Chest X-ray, PA view. Patient: 52 years old, sex M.
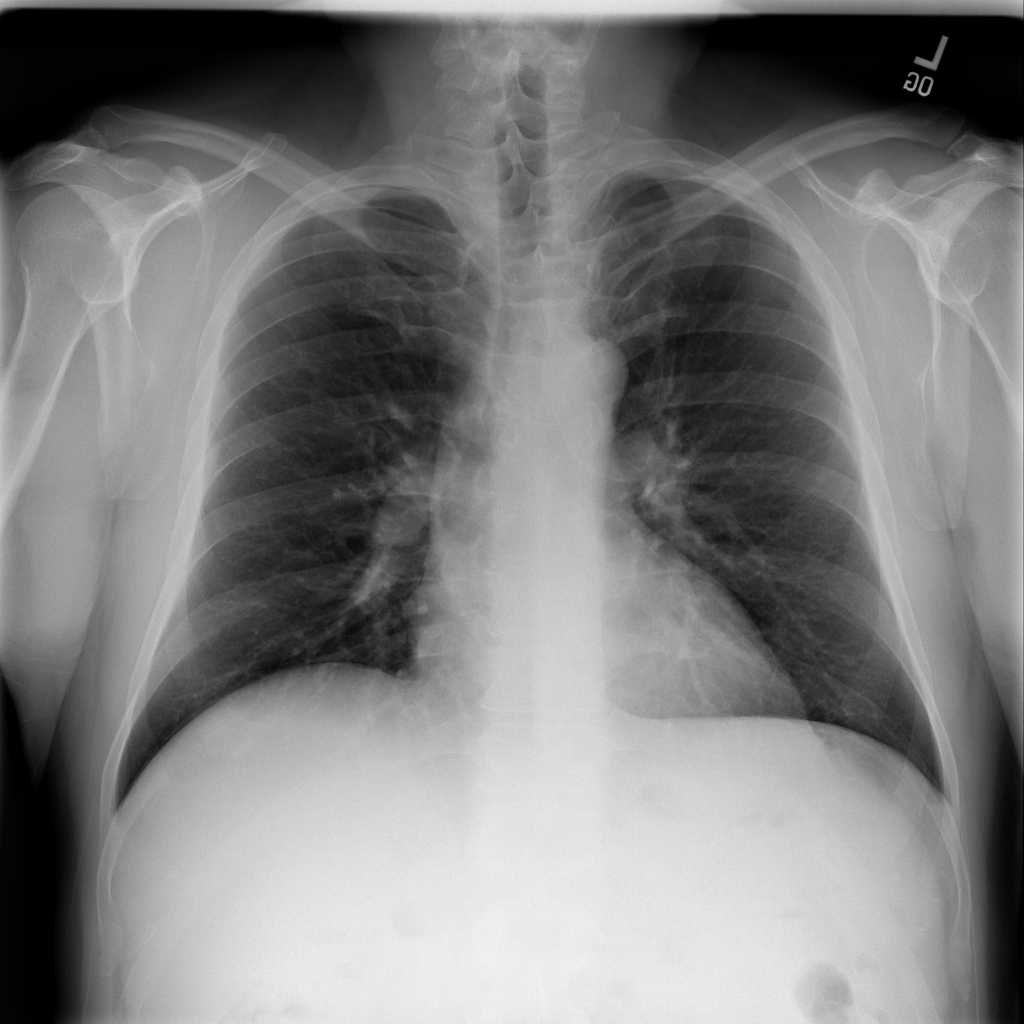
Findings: No Finding